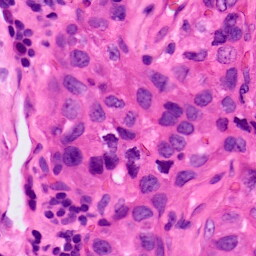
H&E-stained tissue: Lung